Question: I am creating an Entity Data Model for a document. I want to store the body of the document as a BLOB--document bodies will be larger than the varbinary max. As I understand things, what I need to do is create a property of type 'Image' to store the document body.
Here's my problem: The types listed in the Properties pane do not include an 'Image' type:

Does EF4 recognize an 'Image' type? If so, how do I create an entity property of type 'Image'? Thanks for your help.
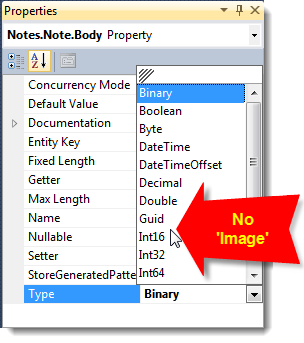
Answer: 'Image' is deprecated, you should use 'varbinary(MAX)' instead - but if you are using files larger than 2GB (as you apparently are since 'varbinary(MAX)' would otherwise be sufficient) you probably should bypass this altogether and save them on disk - with plain SQL Server 2008 I'd suggest a <URL>.
According to <URL>